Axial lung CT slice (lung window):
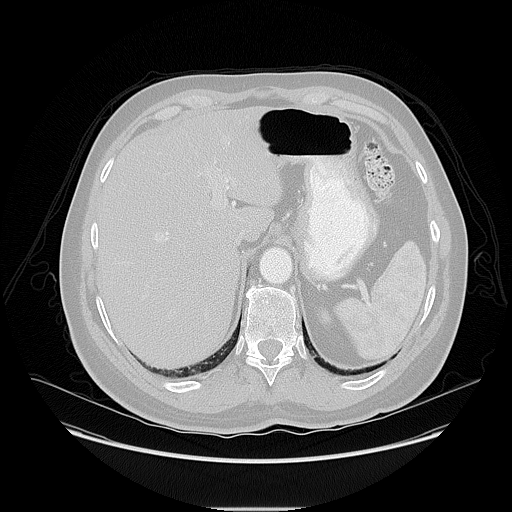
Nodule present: no